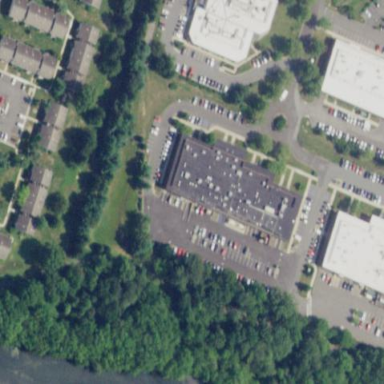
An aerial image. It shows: Laboratory building.